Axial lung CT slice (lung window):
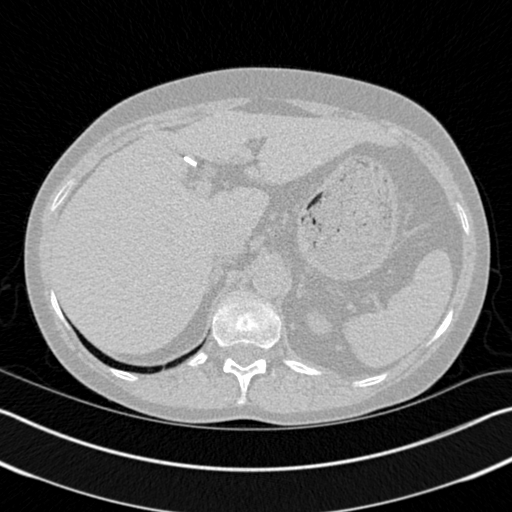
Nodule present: no